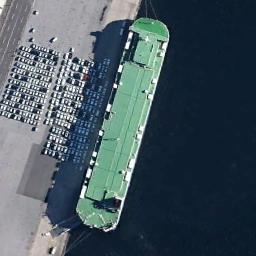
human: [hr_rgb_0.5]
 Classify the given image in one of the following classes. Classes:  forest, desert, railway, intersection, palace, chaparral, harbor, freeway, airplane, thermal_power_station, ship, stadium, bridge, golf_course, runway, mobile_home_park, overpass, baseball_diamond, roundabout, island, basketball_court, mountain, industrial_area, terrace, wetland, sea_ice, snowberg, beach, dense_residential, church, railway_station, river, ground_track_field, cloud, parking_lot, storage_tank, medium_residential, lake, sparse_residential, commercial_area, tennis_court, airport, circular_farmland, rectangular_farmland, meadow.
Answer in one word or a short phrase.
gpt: ship